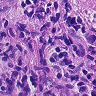
Metastatic tissue present: yes